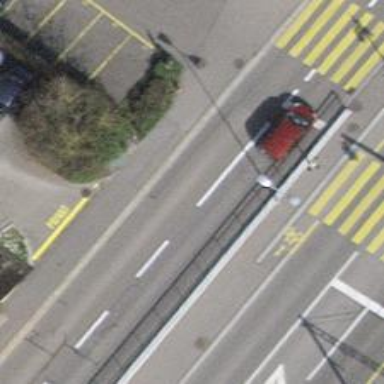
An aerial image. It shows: Asphalt sidewalk along the footway.